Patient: sex F, age 67
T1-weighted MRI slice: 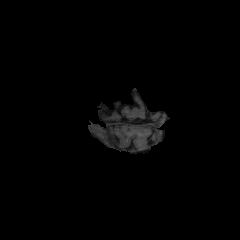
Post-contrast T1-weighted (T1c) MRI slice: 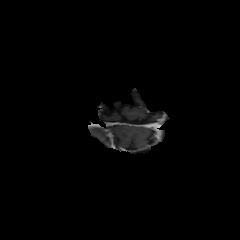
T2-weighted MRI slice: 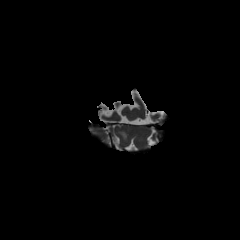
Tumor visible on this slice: yes
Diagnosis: Astrocytoma, IDH-mutant
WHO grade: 4